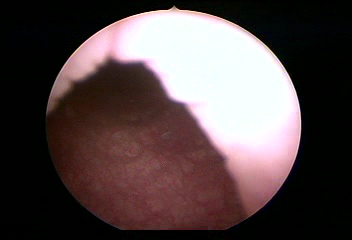
Modality: WLC
Class: Normal mucosa
Bladder cancer association: No